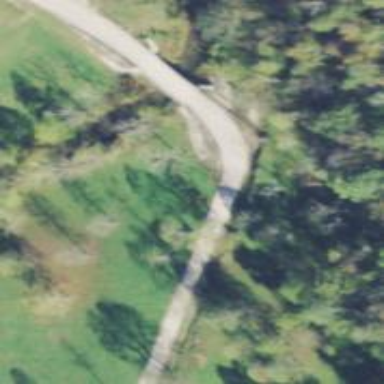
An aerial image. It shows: Unclassified road.